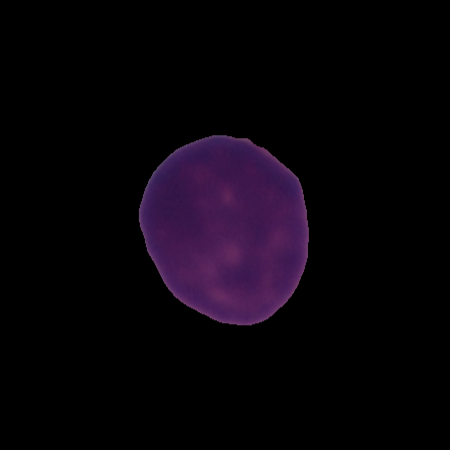
Label: healthy